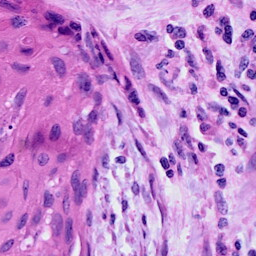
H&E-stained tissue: Cervix